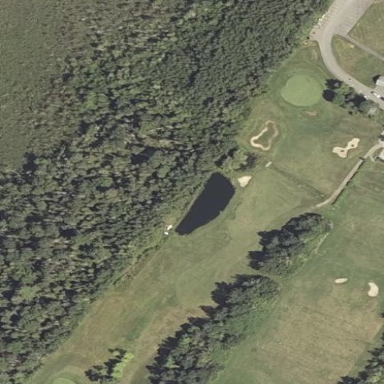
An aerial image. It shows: Grassy area designated as golf fairway.